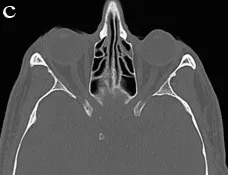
Computerized tomography (CT) images of the optic nerve sheath penetration. (c) The follow-up CT scan at day 3 shows disappeared air bubbles in the left optic nerve sheath.
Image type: radiology (ct)